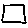
Label: square